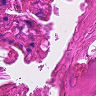
Metastatic tissue present: no